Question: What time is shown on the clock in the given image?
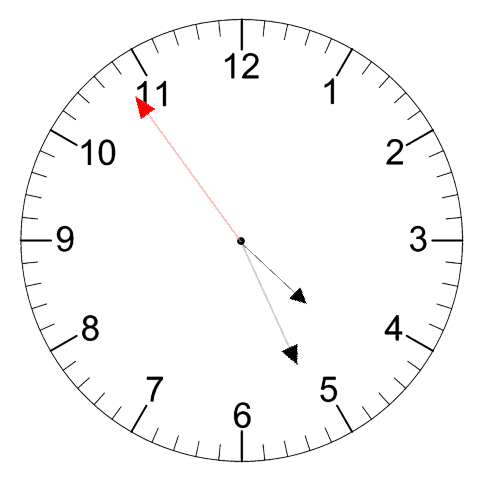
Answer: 04:25:54